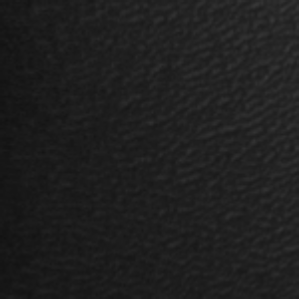
Label: frost